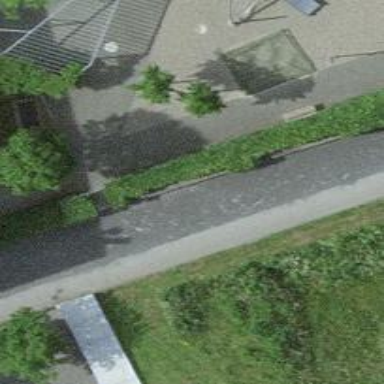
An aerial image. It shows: Concrete bench.